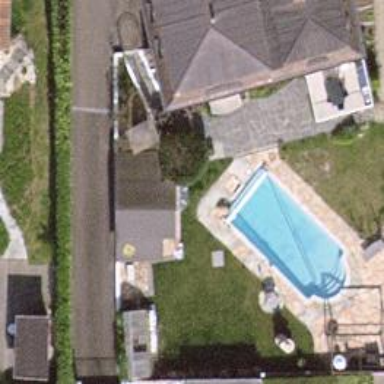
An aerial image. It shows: Swimming pool located in leisure land.